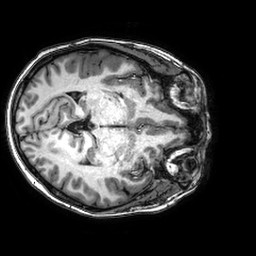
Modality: T1w
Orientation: axial
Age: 50
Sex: female
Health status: healthy